Question: i want to remove blank spaces which is there. i am a layman user. please forgive me if i am doing a silly mistake. thanks in advance. see image in which space is there and refer to code also.
html code:
'''
<html>
<head>
<title>CSS</title>
<link href="styles.css" rel="stylesheet">
</head>
<body>
<div id="wraper">
<div id="header">
Header
</div>
<div id="sidebar">
Side
</div>
<div id="content">
Content
</div>
<div id="footer">
Footer
</div>
</div>
</body>
</html>
'''
css code:
'''
#wraper {
margin:0 auto;
width:800px;
height:1000px;
background:#FCFCFC;
}
#header{
background:#CFCFC0;
height:100px;
width:800px;
}
#content {
float:right;
width:600px;
height:700px;
background:#C0C0C4;
}
#sidebar {
float:left;
width:200px;
height:700px;
background:#CFFCCC;
}
#footer {
clear:both;
background:#C0CC0C;
height:200px;
width:800px;
}
'''
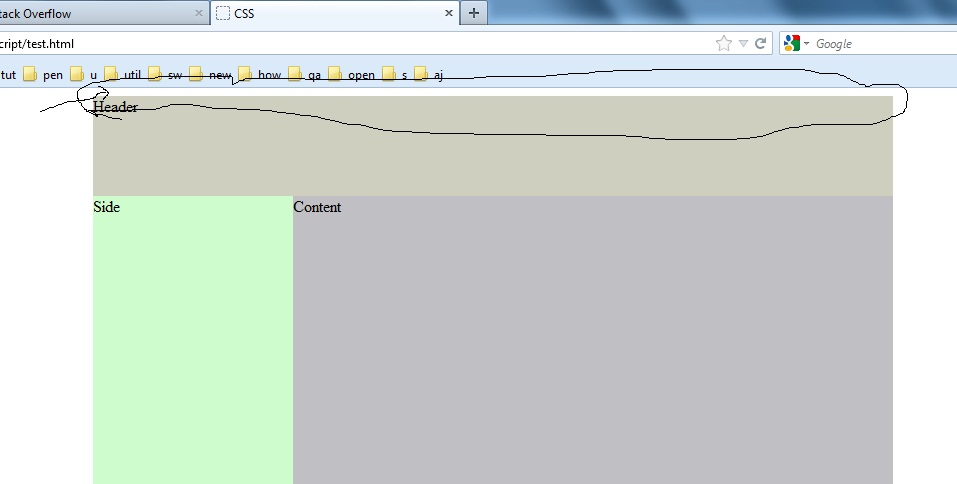
Answer: try to remove padding and margin from body and html elements
'''
html, body {
margin: 0; padding: 0;
}
'''
As a good practice you could load a 'normalize' or 'reset' stylesheet as a first css (e.g. <URL> to remove style discrepancies among browsers